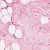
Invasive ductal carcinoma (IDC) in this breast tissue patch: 0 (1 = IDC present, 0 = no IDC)